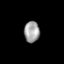
Tissue: prostate
Cell type: Fibroblasts
Senescence score: 0.6865
Nuclear area (px): 320
Mean DAPI intensity: 159.941